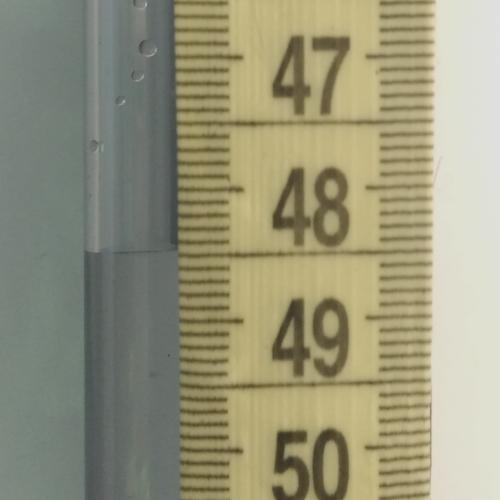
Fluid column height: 48.5 cm